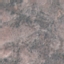
Label: HerbaceousVegetation